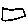
Label: square